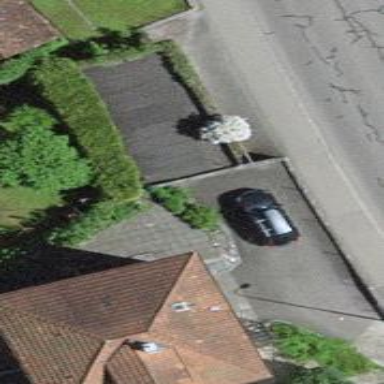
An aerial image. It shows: Garage.